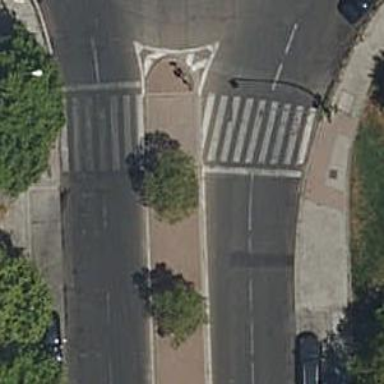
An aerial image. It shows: Road with traffic signals at crossing.